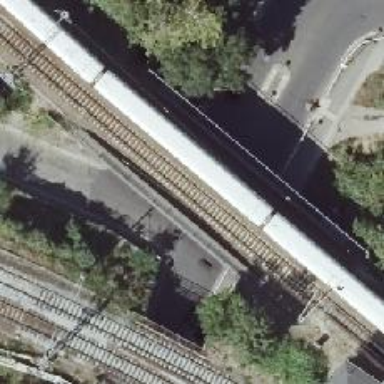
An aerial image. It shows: Railway bridge with electrified contact lines.